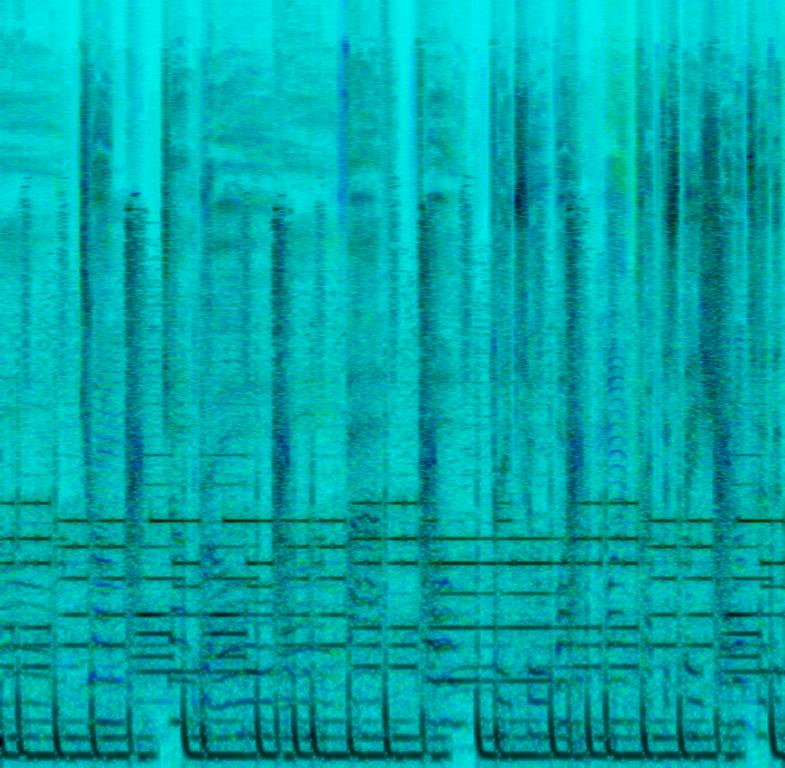
This song is full of a digital key/pad sound taking a lot of space with a harmonic melody slightly panned to the right side of the speakers. The drums are a simple kick and clapping snare sound. Accompanied by a digital one note hit on the kick. A male doubled and panned voice is singing as backing vocals when a male mid ranged voice starts rapping. This song may be playing during a relaxing car ride with friends.